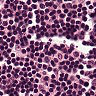
Metastatic tissue present: no